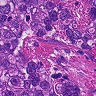
Metastatic tissue present: yes